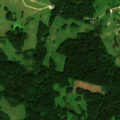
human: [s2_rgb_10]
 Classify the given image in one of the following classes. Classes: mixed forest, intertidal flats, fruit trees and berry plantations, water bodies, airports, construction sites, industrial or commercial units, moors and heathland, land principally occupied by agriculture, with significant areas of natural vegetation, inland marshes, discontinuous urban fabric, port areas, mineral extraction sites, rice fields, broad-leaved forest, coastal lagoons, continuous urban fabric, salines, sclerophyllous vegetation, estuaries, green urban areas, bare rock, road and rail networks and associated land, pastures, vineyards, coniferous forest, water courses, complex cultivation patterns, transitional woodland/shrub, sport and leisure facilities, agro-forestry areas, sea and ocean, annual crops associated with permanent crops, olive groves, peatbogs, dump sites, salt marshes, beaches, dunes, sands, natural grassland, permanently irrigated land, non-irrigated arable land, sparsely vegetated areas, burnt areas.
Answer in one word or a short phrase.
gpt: land principally occupied by agriculture, with significant areas of natural vegetation, broad-leaved forest, mixed forest